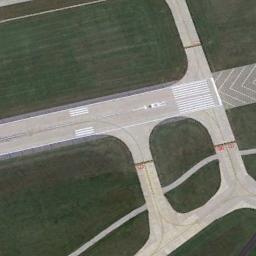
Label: runway